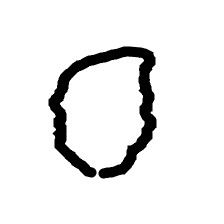
Shape: circle